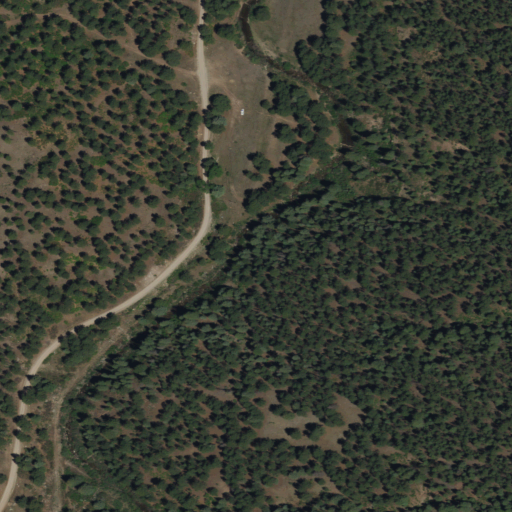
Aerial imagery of valley in New Mexico named Church Canyon containing evergreen forest and woody wetlands